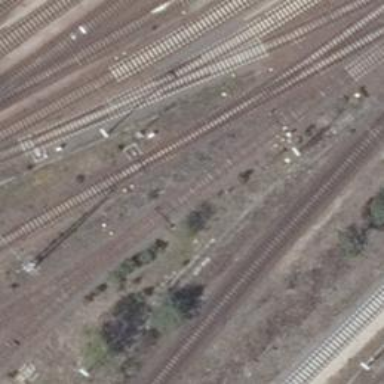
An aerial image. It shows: Railway switch.